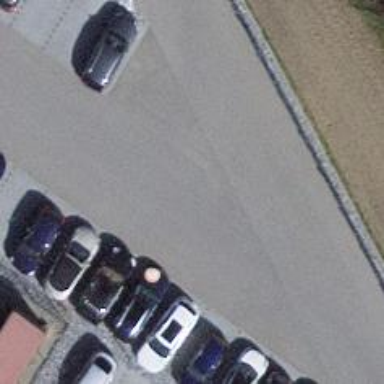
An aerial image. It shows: Parking aisle designated as service road.